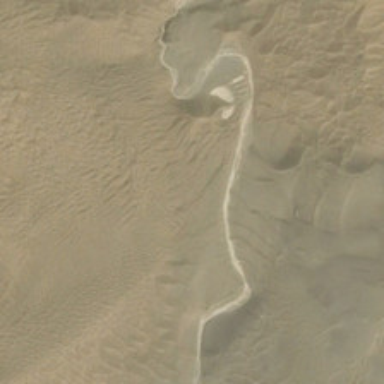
There is a road in the desert .